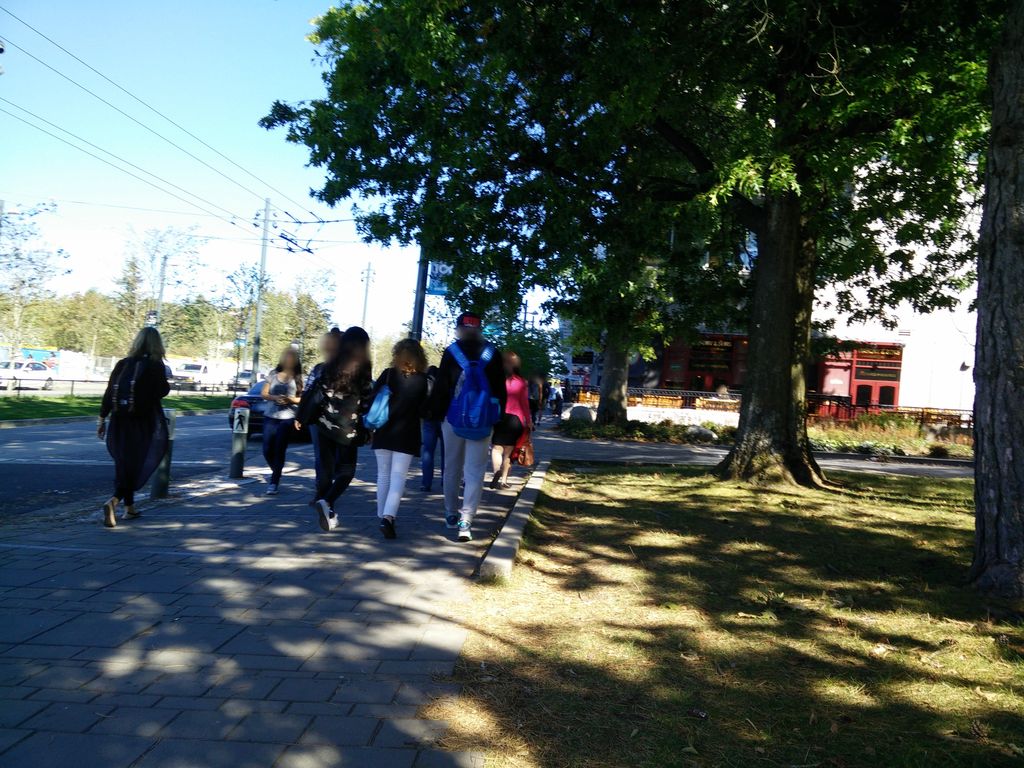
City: vancouver